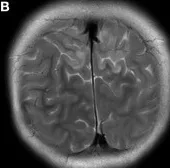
Coronal T2-weighted ,. Focal bilateral parietal cortical/subcortical high signal intensities with mild swelling were visible on T2-FLAIR and T2-weighted images.
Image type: radiology (mri)